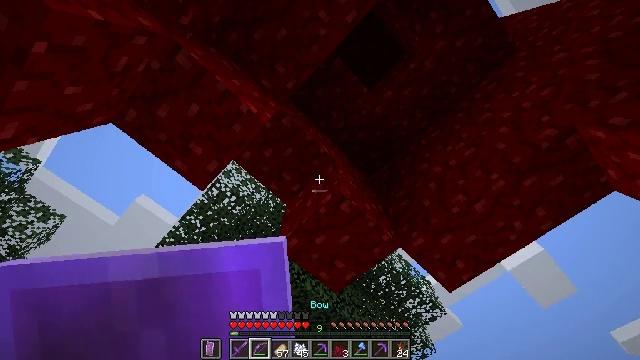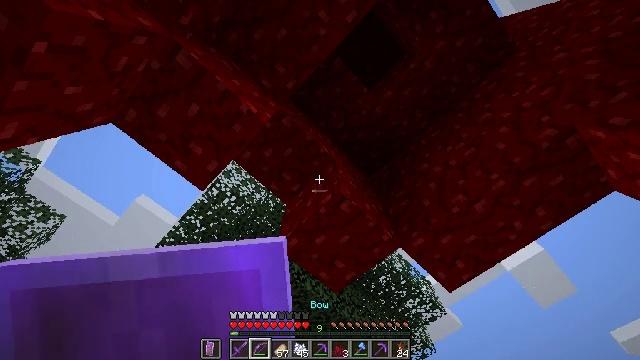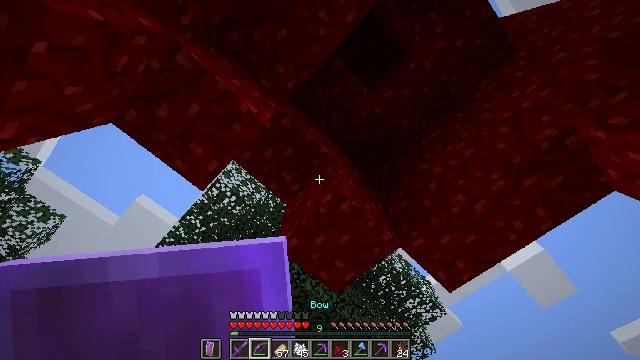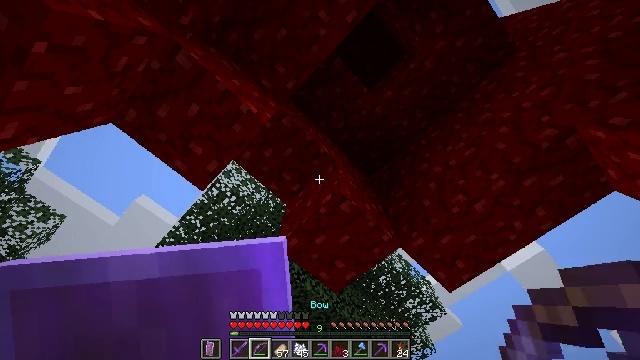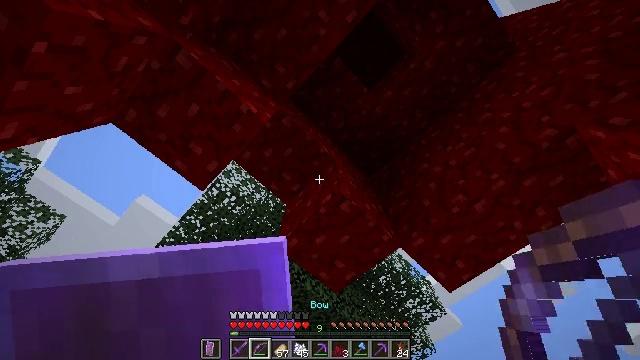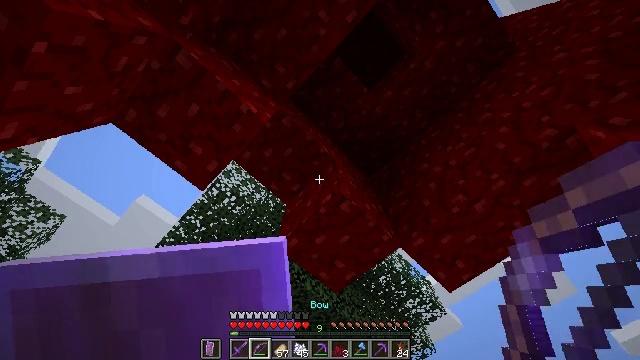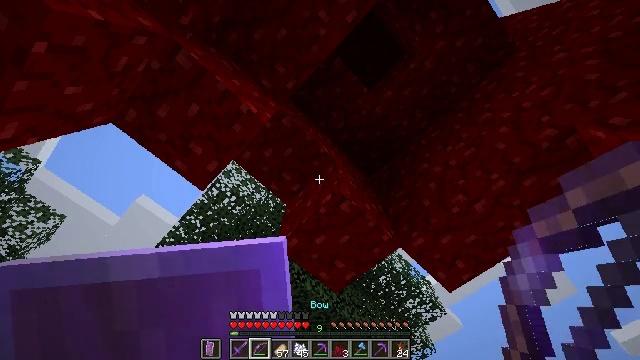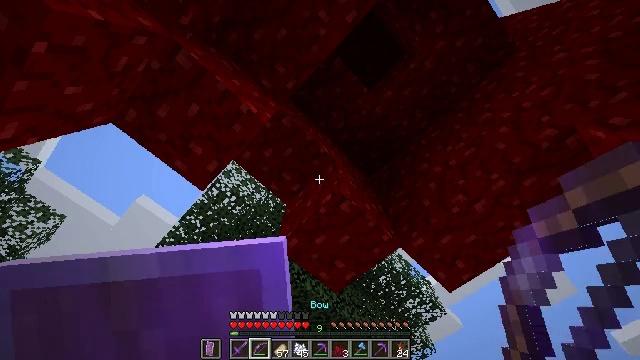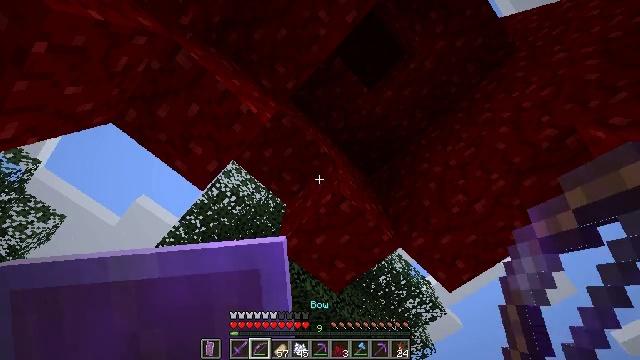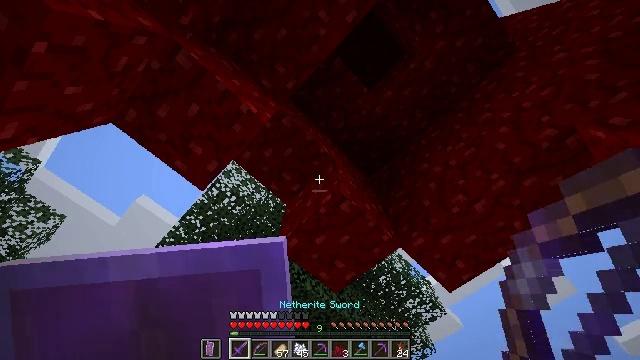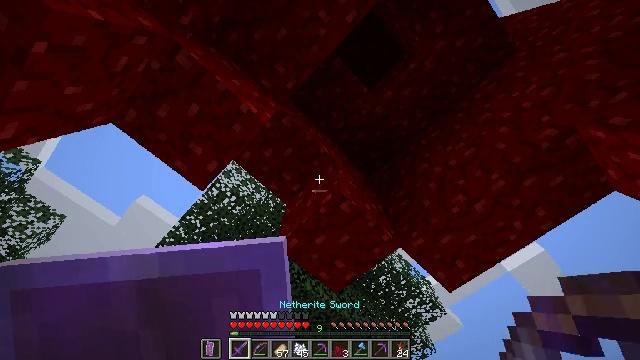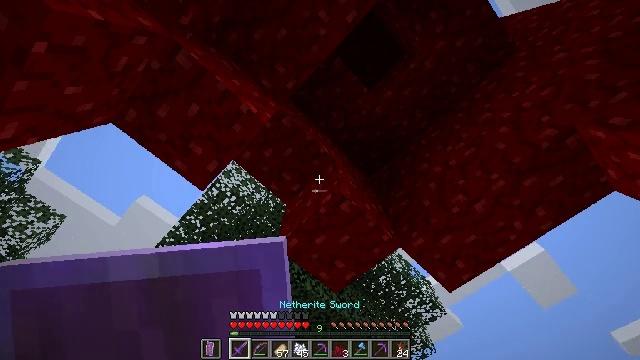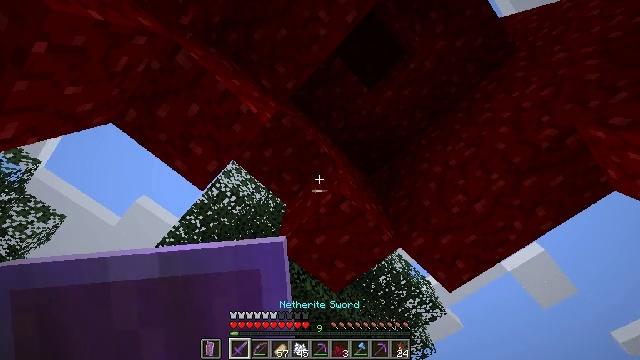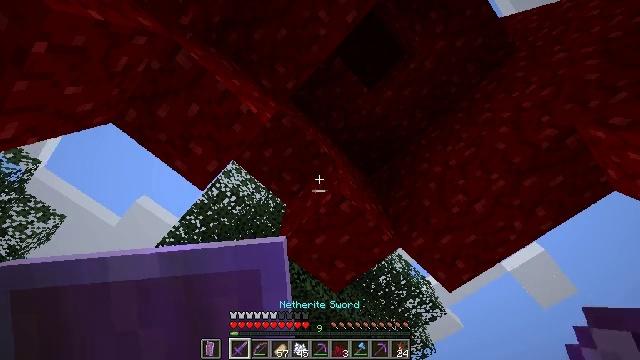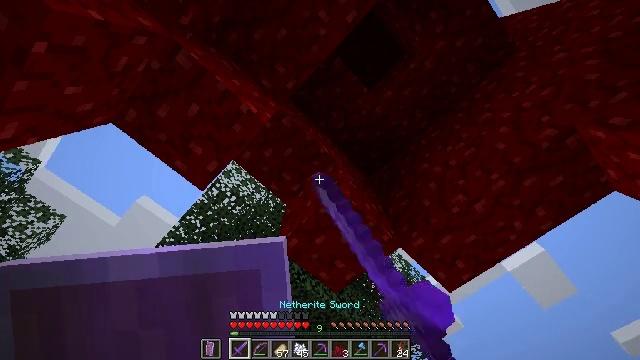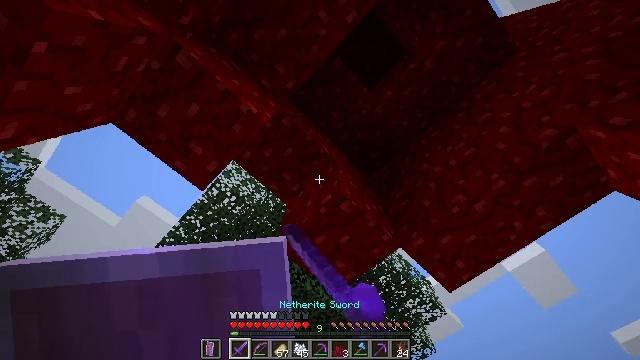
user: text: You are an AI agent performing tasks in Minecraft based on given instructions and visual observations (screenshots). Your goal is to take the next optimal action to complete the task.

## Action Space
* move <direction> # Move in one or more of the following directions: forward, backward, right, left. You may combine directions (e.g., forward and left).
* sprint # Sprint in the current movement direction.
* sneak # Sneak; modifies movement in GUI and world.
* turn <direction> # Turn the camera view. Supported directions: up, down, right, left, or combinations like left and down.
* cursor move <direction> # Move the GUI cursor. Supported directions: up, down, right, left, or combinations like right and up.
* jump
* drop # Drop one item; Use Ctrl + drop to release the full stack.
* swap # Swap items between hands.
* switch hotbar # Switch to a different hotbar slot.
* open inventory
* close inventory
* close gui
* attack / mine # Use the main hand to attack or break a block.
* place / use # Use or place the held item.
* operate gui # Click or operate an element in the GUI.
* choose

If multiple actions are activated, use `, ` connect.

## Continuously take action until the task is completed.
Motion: motion action
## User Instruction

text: Collect the nether wart block for decoration.
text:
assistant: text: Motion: no_op
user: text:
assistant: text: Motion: no_op
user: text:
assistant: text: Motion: no_op
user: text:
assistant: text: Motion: no_op
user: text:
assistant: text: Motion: no_op
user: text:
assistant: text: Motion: no_op
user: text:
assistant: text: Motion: no_op
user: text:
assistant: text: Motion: no_op
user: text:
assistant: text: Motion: no_op
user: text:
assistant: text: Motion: no_op
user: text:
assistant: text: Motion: no_op
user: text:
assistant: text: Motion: no_op
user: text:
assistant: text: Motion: attack / mine
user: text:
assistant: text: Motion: attack / mine
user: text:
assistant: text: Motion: attack / mine
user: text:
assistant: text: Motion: attack / mine
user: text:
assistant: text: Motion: attack / mine
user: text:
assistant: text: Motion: attack / mine
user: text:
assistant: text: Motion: attack / mine
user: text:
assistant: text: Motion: attack / mine
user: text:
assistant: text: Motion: attack / mine
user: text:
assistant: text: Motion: turn right and down, attack / mine
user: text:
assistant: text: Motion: turn down, attack / mine
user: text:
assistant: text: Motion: attack / mine
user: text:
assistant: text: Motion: attack / mine
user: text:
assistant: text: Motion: attack / mine
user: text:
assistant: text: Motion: attack / mine
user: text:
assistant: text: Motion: attack / mine
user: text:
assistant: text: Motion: attack / mine
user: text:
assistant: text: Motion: attack / mine